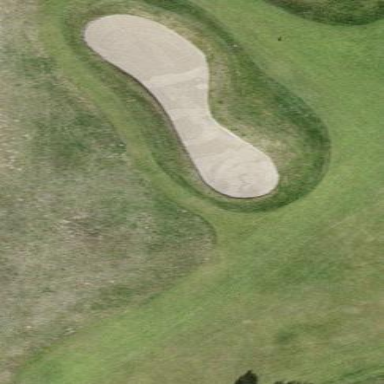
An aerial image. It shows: Golf bunker filled with sandy terrain.